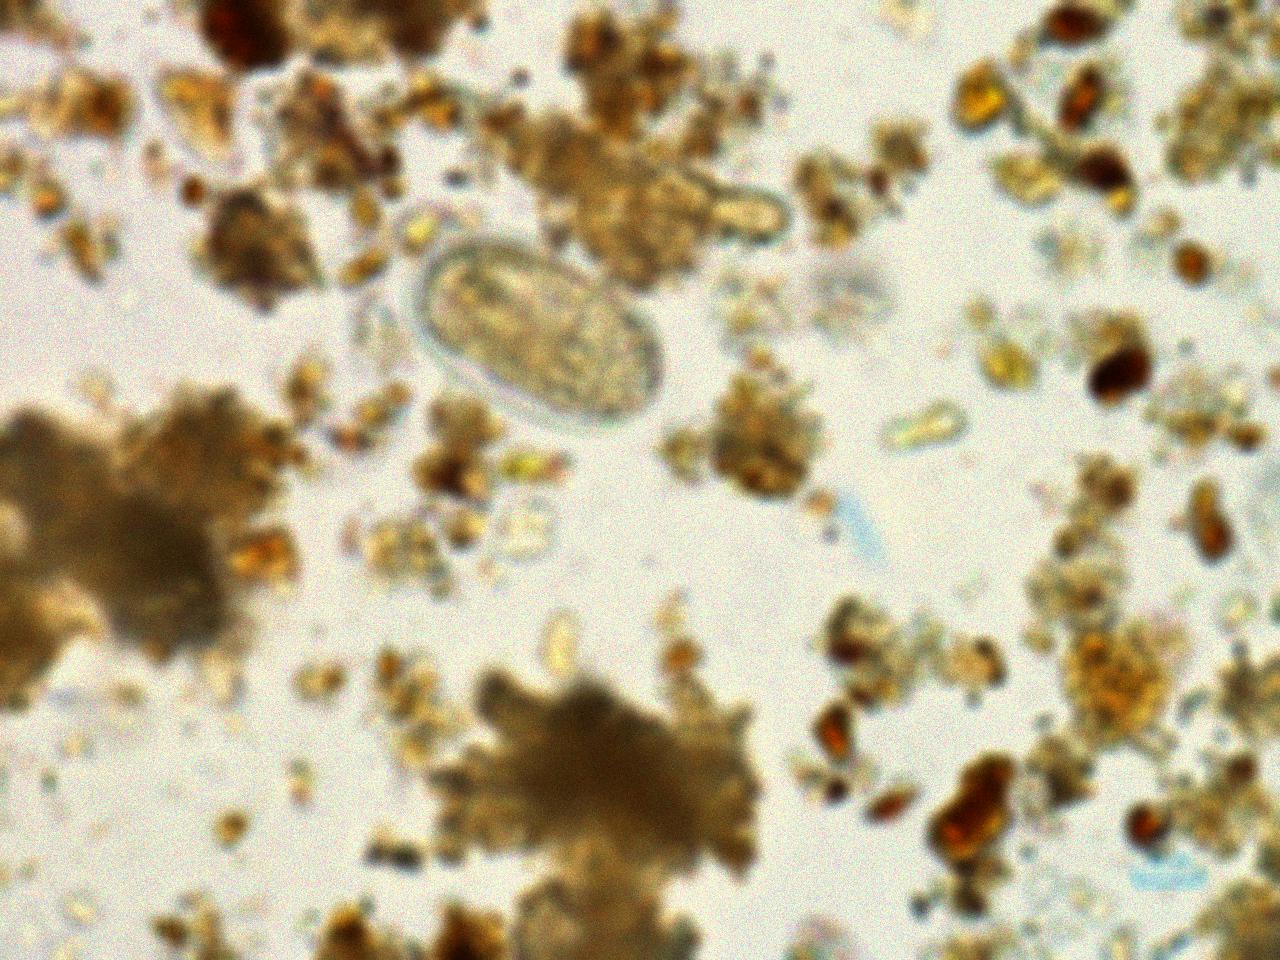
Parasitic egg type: Hookworm egg